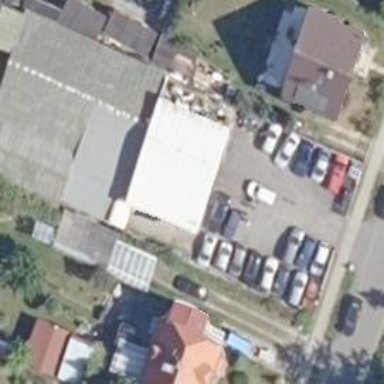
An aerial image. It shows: Car repair shop.